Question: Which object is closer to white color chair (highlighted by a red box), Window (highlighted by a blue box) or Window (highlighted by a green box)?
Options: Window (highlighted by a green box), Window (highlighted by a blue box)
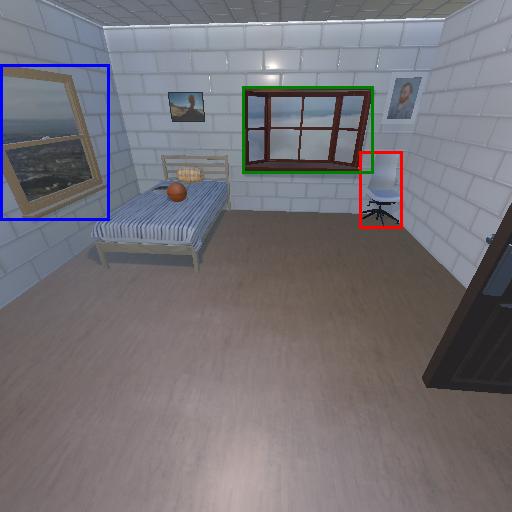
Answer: Window (highlighted by a green box)